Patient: sex M, age 22
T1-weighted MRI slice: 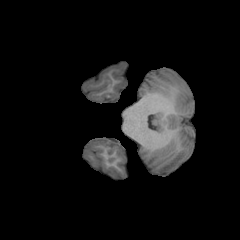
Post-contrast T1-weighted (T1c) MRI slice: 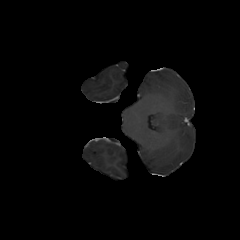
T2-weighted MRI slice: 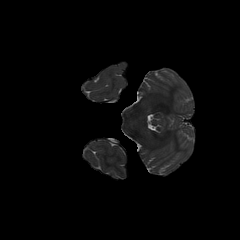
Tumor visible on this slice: no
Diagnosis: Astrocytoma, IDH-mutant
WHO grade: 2